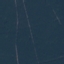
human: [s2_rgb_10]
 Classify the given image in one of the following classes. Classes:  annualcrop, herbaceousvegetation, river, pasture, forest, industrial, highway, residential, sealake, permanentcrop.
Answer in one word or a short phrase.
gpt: Forest